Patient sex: F
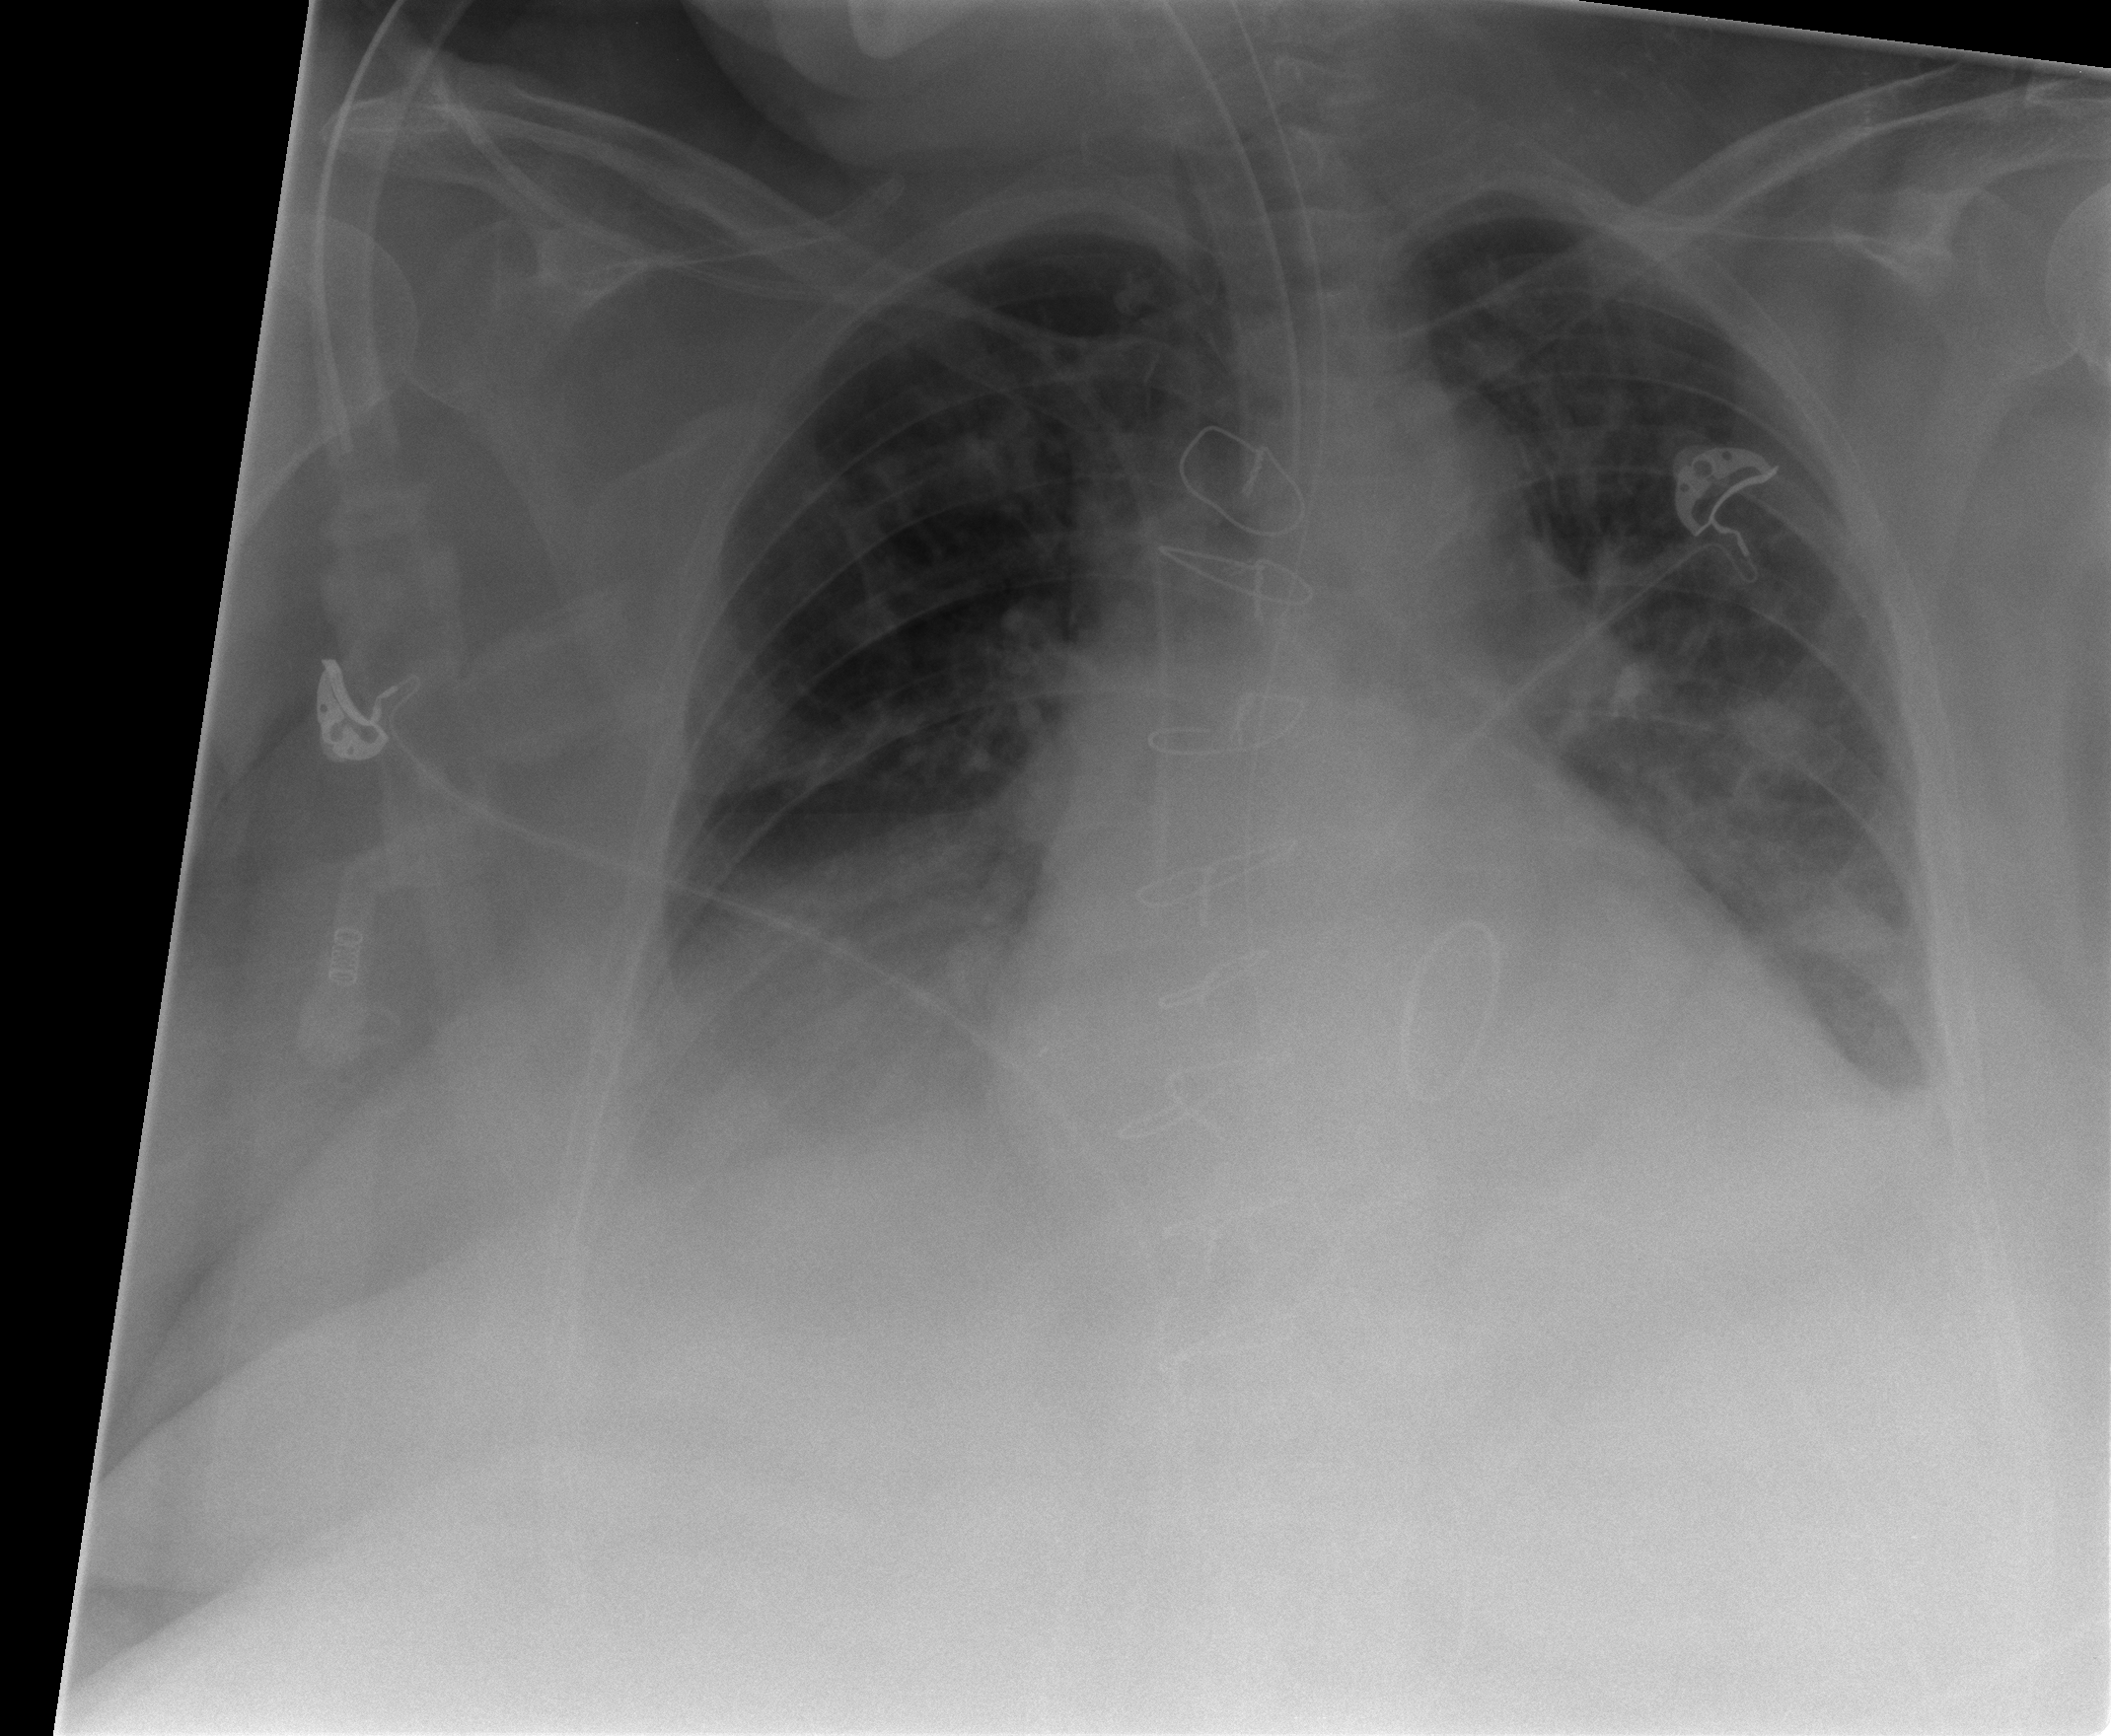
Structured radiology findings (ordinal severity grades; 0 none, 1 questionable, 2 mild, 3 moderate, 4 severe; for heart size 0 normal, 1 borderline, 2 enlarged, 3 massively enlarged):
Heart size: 0
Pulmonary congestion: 0
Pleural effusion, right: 2
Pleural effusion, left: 2
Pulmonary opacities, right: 2
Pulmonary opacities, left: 3
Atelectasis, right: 3
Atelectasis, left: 3